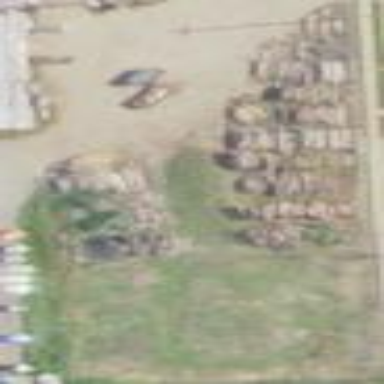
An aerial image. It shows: Industrial area designated as scrap yard.